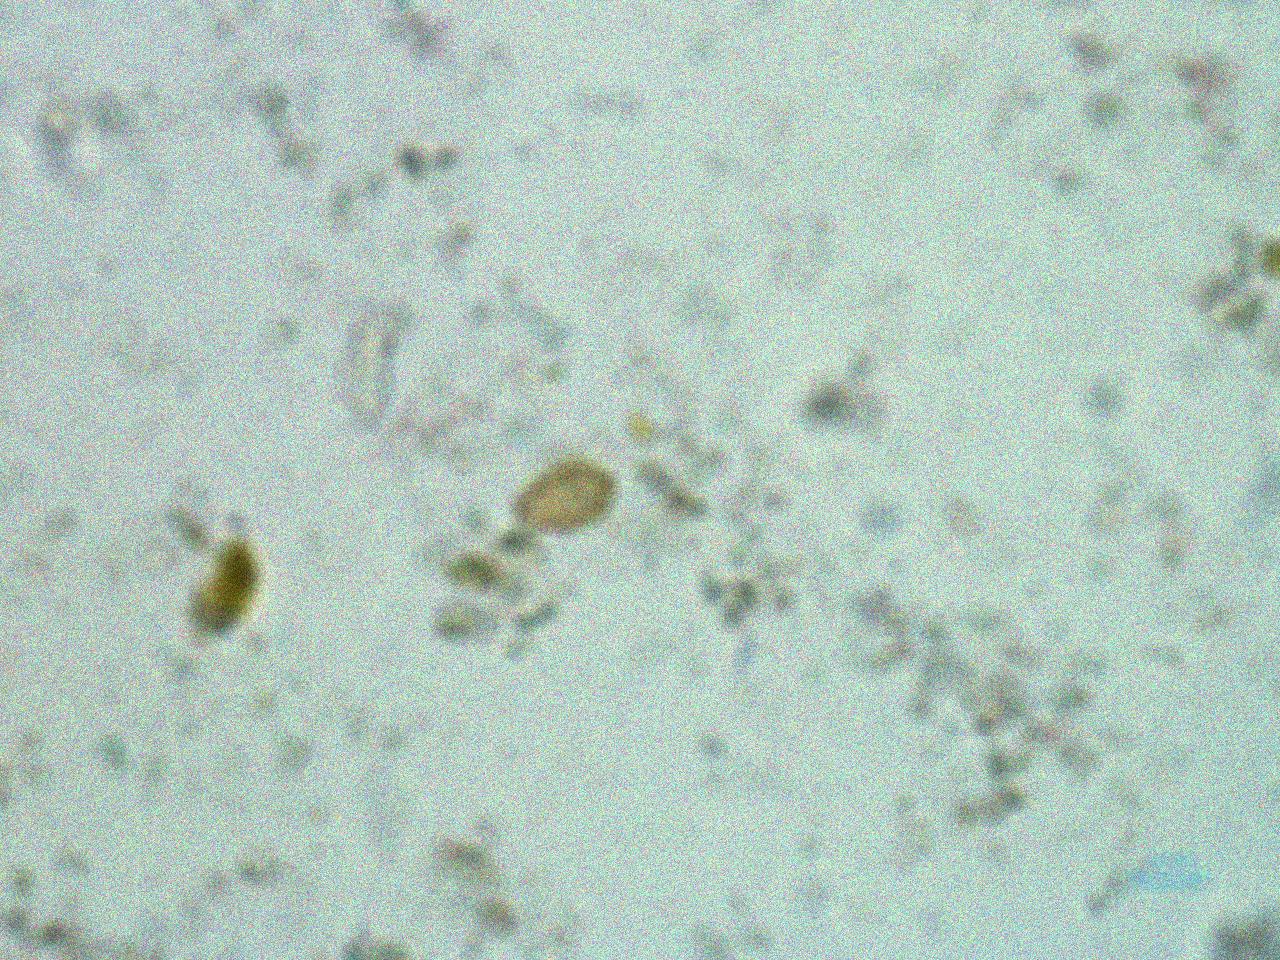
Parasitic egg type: Opisthorchis viverrine